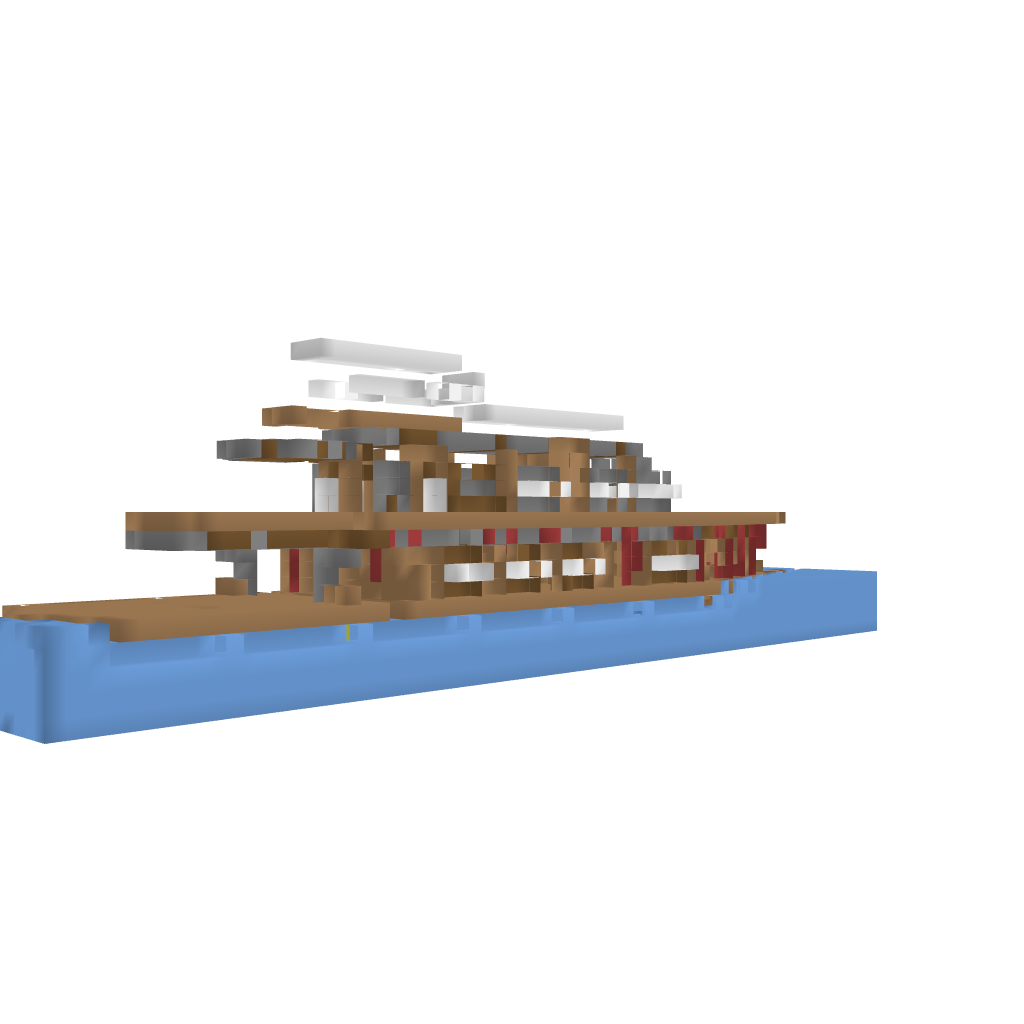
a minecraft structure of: Yatch (w/ water) bad low quality